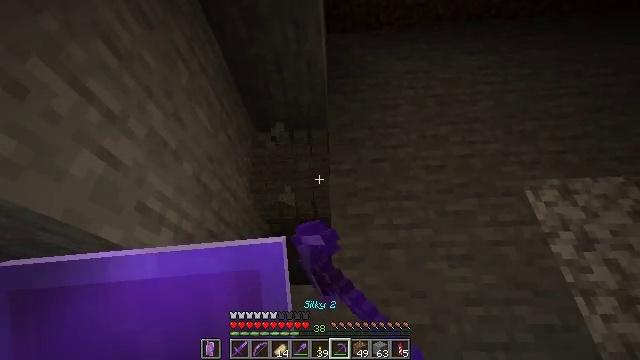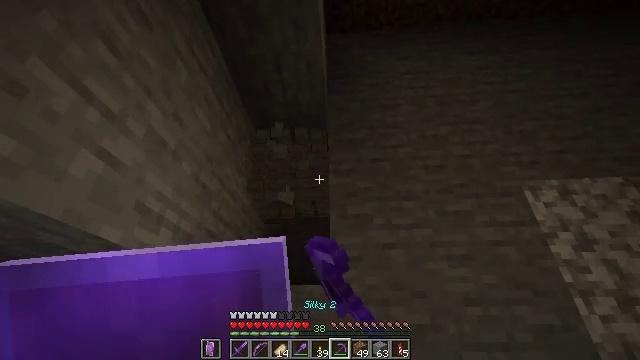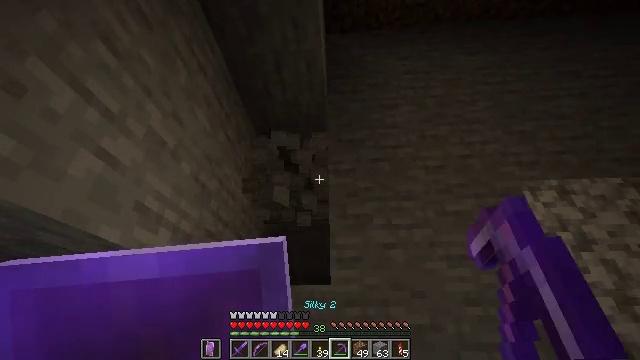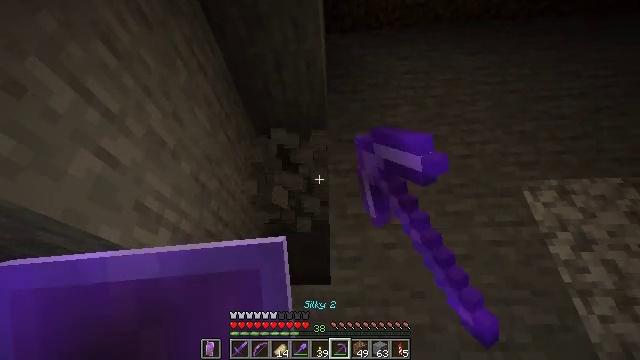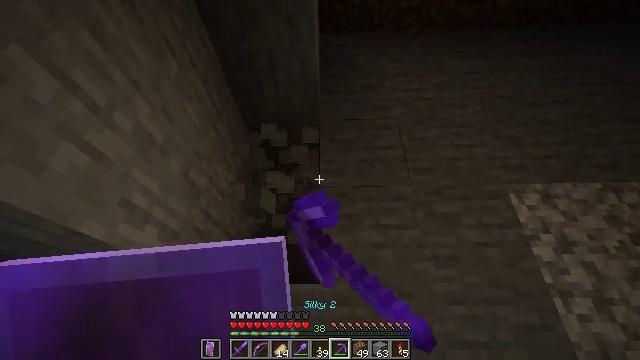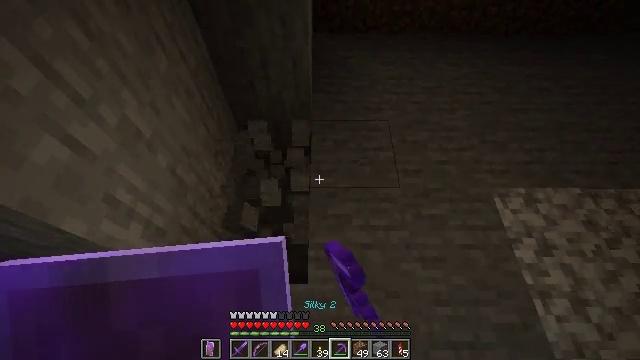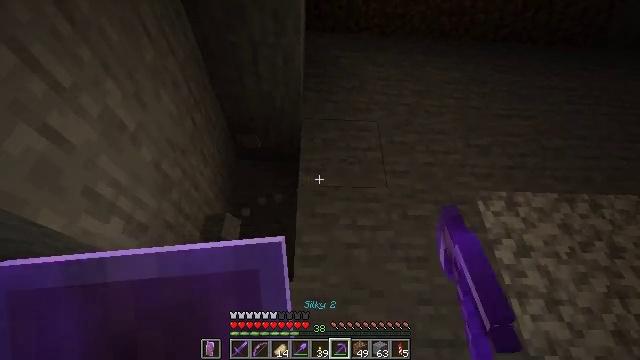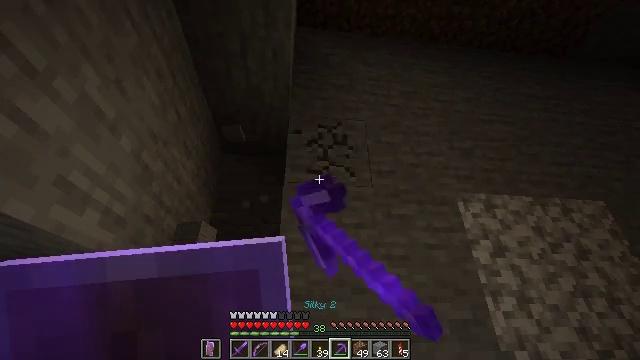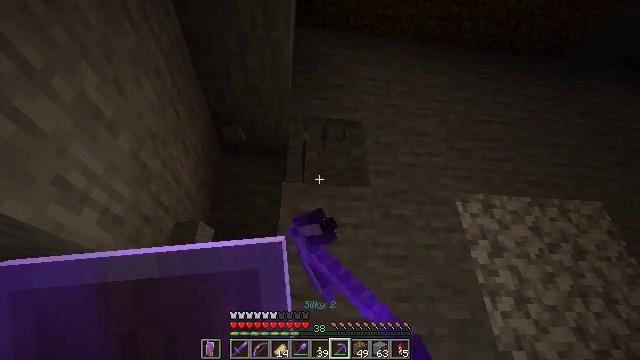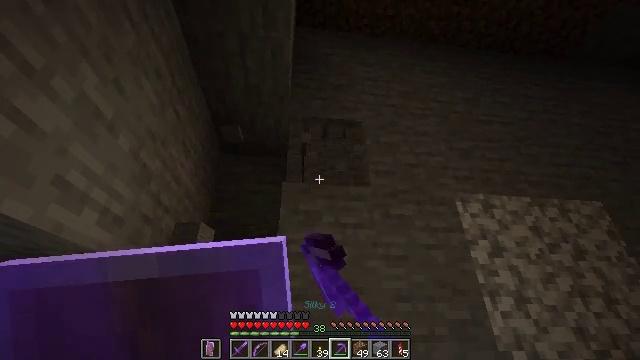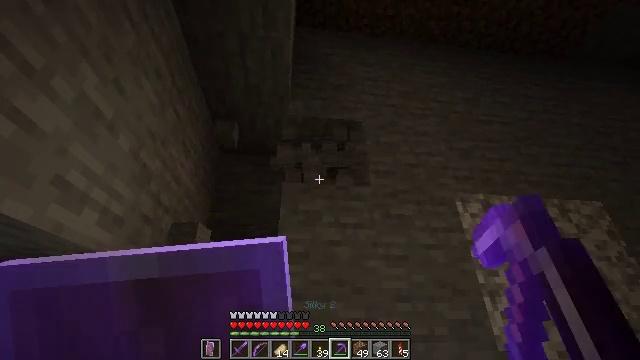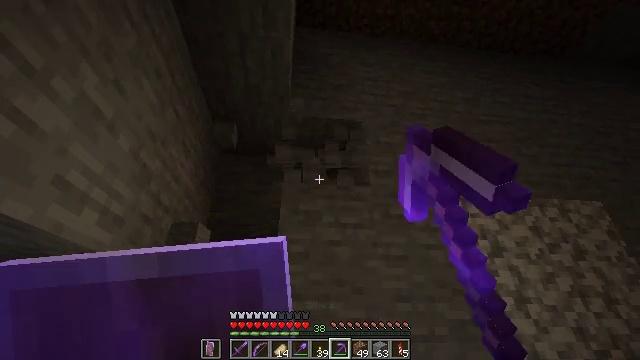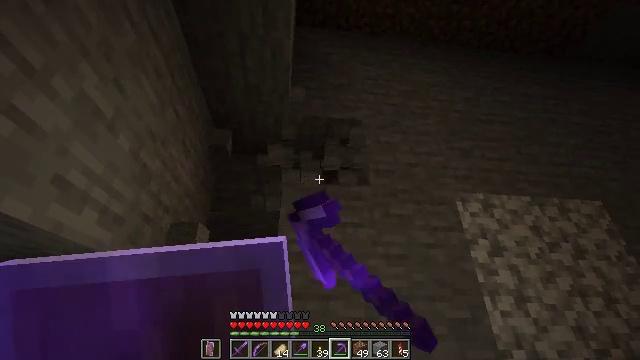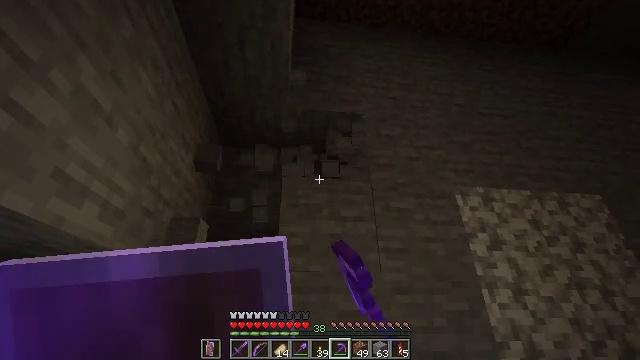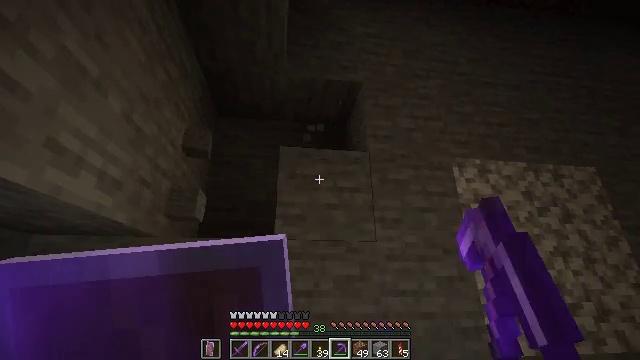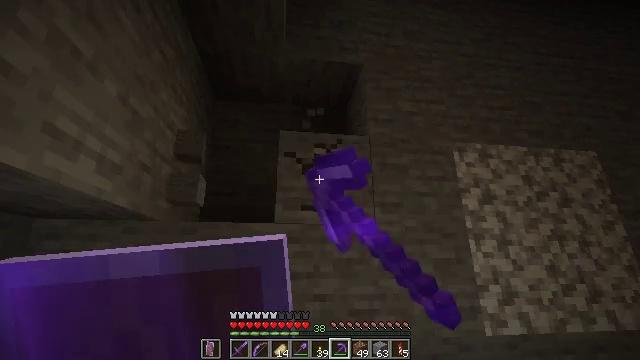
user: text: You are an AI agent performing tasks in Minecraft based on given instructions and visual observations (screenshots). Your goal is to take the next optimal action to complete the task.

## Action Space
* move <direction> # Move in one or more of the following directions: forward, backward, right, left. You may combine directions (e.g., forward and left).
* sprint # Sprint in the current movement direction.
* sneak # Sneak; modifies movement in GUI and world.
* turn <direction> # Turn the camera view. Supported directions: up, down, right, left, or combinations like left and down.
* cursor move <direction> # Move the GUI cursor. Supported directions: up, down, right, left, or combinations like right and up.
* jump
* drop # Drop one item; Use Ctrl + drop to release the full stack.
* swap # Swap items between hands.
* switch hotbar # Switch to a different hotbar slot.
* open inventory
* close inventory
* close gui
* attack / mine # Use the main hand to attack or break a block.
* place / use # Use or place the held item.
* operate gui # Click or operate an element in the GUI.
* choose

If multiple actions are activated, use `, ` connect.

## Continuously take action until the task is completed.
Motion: motion action
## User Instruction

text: Dig up the stone with a tool.
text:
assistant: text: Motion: attack / mine
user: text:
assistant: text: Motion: attack / mine
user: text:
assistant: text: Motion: attack / mine
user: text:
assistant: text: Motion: turn right, attack / mine
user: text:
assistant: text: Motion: turn right, attack / mine
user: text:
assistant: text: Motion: turn right, attack / mine
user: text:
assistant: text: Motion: turn right, attack / mine
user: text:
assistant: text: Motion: attack / mine
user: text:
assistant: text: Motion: attack / mine
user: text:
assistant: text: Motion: attack / mine
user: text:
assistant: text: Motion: attack / mine
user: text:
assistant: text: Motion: attack / mine
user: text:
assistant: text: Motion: turn down, attack / mine
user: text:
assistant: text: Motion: turn down, attack / mine
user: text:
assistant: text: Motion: turn down, attack / mine
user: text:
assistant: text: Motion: attack / mine
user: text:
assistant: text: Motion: attack / mine
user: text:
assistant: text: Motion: turn left, attack / mine
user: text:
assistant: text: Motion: turn left, attack / mine
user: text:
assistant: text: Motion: turn left, attack / mine
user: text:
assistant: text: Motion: turn left, attack / mine
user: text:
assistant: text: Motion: turn left, attack / mine
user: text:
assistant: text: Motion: turn left, attack / mine
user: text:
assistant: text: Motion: attack / mine
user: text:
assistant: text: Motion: attack / mine
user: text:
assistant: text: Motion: attack / mine
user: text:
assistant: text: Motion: attack / mine
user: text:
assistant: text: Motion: attack / mine
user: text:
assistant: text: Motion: attack / mine
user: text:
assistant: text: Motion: no_op